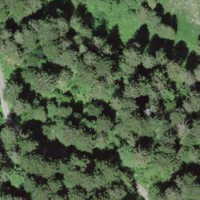
EUNIS habitat code: 43
Species observed at this site:
Cardamine heptaphylla